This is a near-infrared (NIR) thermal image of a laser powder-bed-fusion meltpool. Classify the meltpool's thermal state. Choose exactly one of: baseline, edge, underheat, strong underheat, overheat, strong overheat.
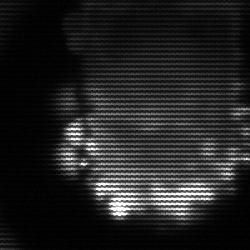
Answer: baseline